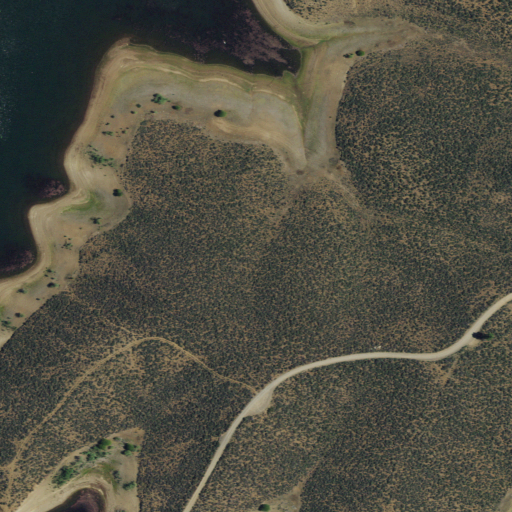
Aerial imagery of cape in California named Turkey Point containing shrub, herbaceous wetlands, open water, and grassland